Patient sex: F
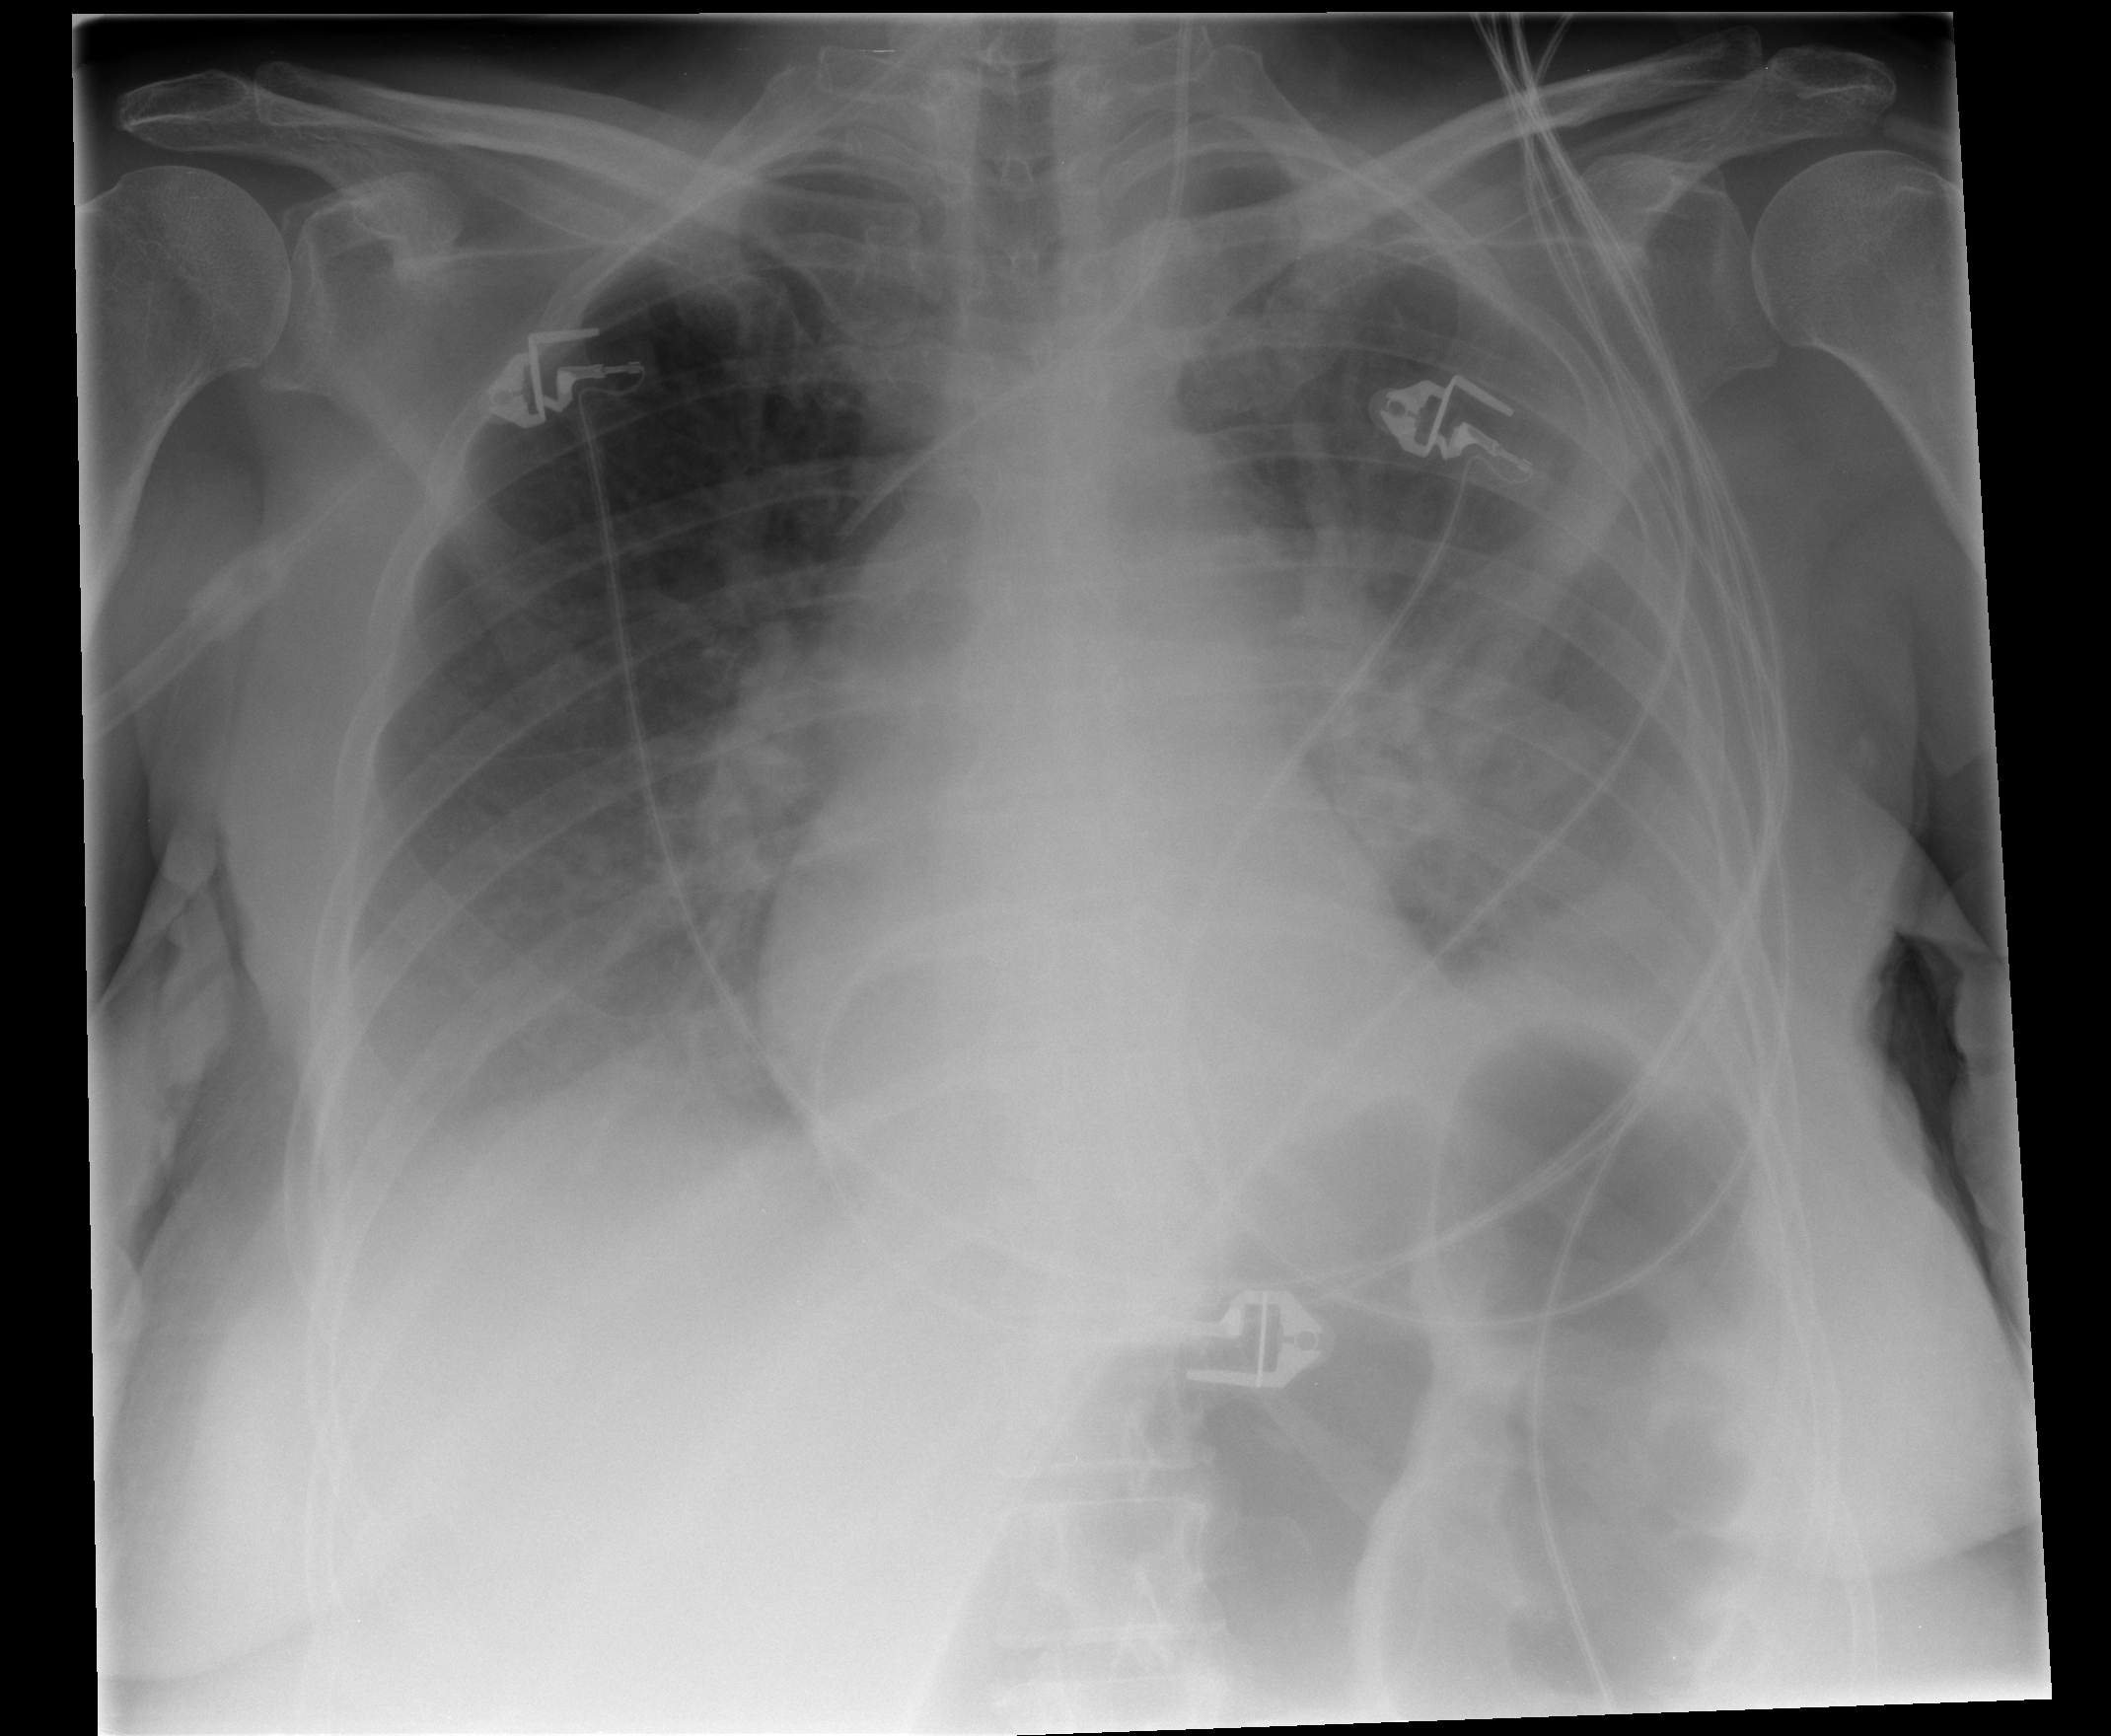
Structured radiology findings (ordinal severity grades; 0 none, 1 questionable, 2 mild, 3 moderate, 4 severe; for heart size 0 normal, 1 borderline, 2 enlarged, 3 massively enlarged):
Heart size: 0
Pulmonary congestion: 1
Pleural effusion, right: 2
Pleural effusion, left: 3
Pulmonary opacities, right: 1
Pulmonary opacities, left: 0
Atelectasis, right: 2
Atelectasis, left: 3